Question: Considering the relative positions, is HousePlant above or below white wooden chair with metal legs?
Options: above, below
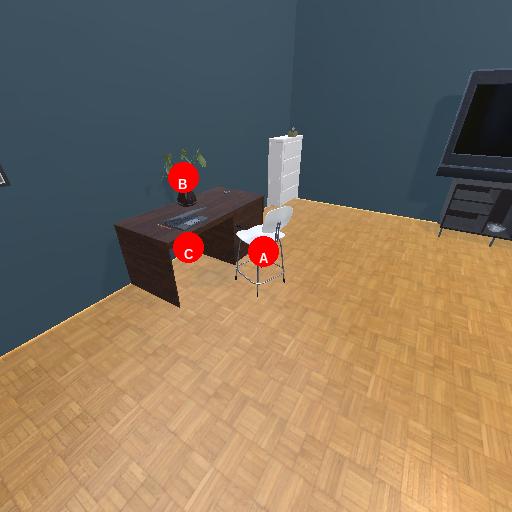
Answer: above